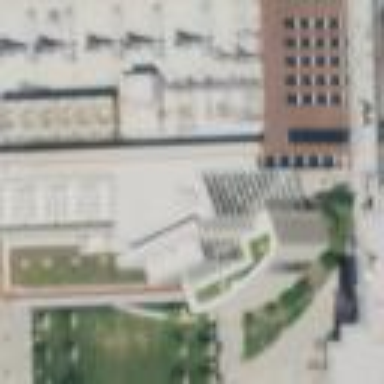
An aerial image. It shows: University building.